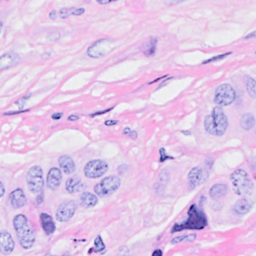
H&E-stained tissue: Breast